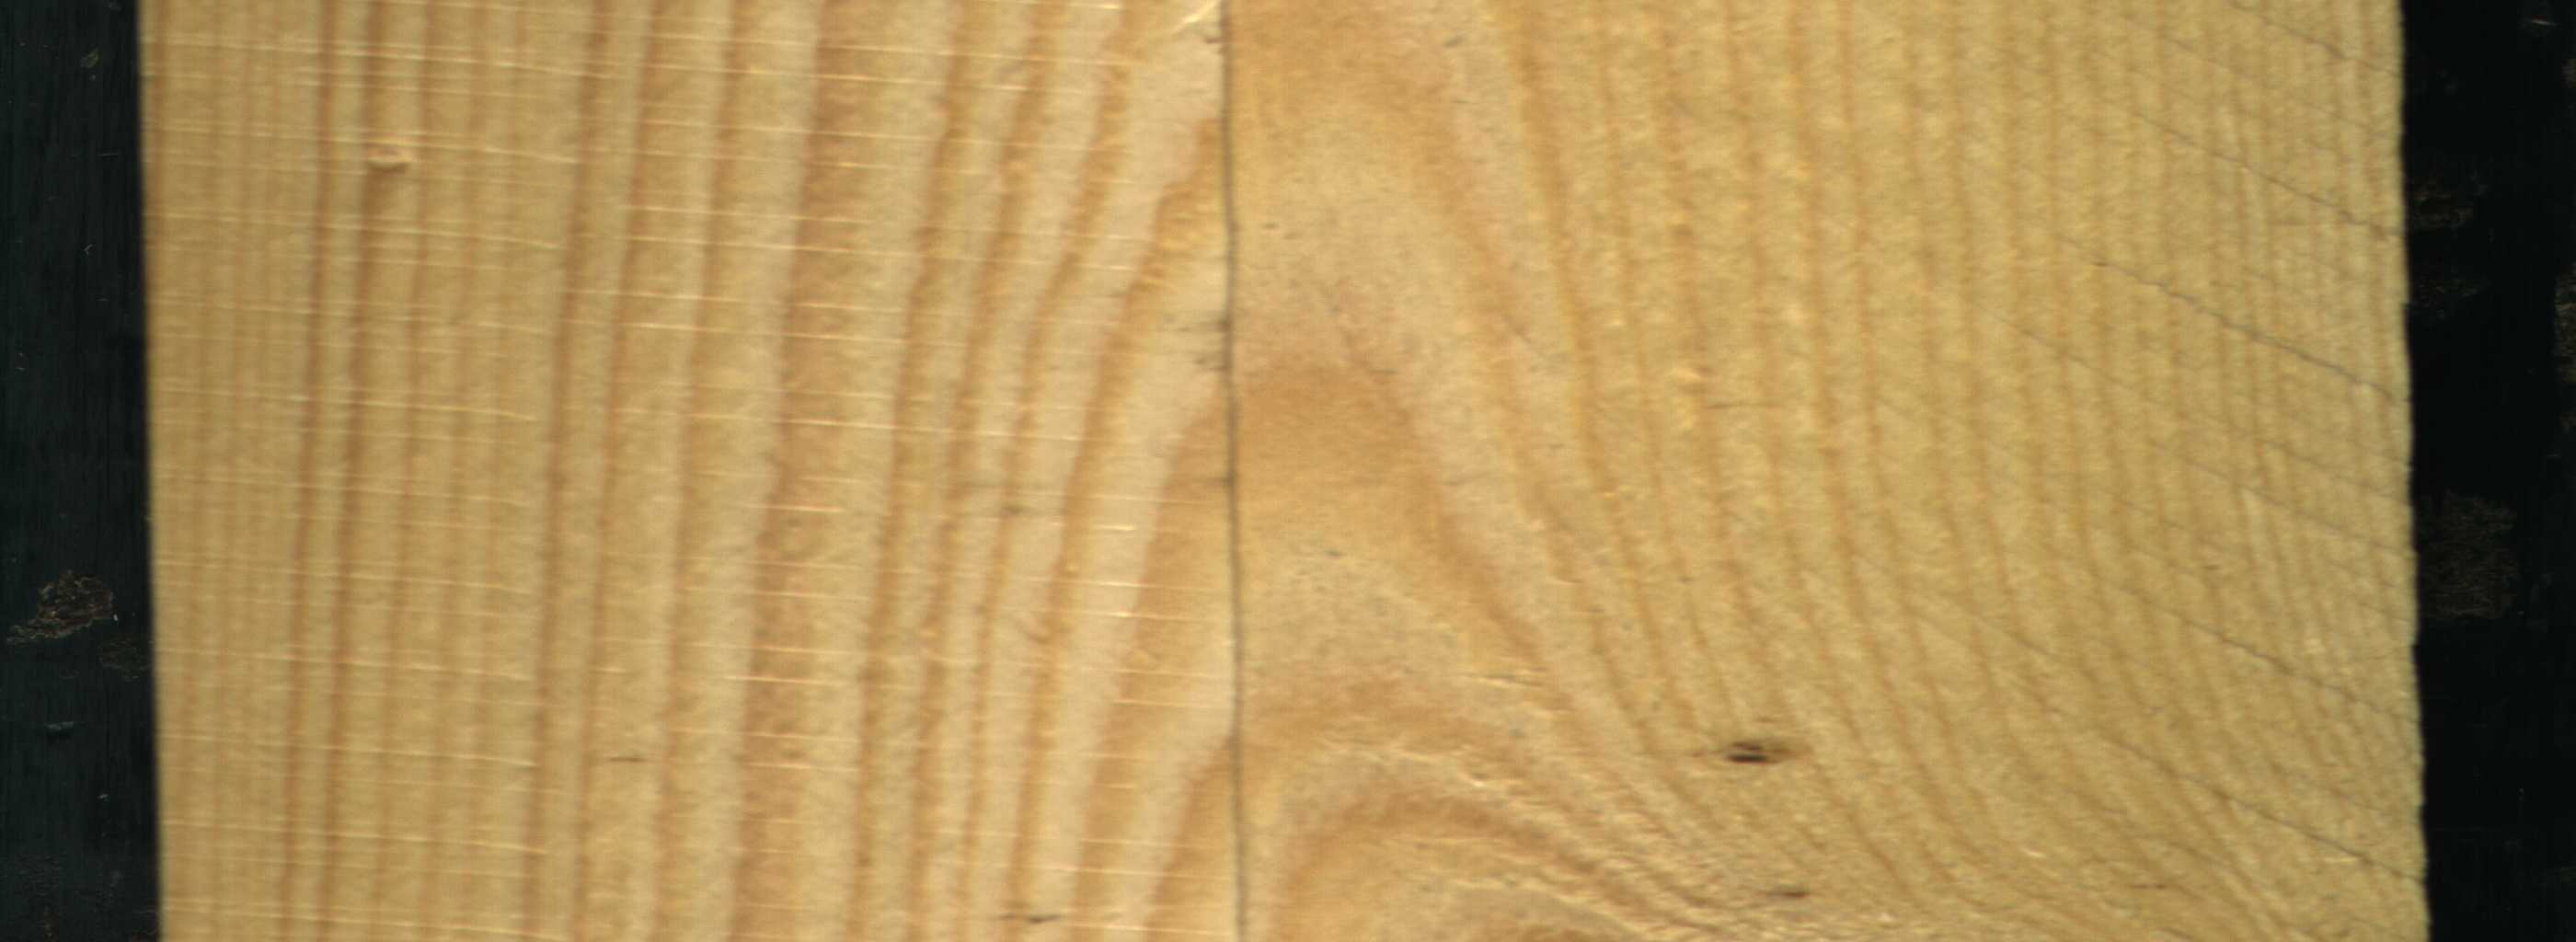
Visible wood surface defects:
Crack
Live_Knot